Question: This is probably easy but I can't manage to get the index of a table in the form as you can see in
.
I have selected the table I want the index from the following way :
'''
IEDoc.querySelectorAll("td[width='100'][class='ListMainCent'][rowSpan='1'][colSpan='1']")(2).ParentNode.ParentNode.ParentNode.ParentNode.ParentNode.ParentNode.ParentNode
'''
So as you can see, I selected it from one of its items.
So my question is, how can i gain the index position of this table in the form ?
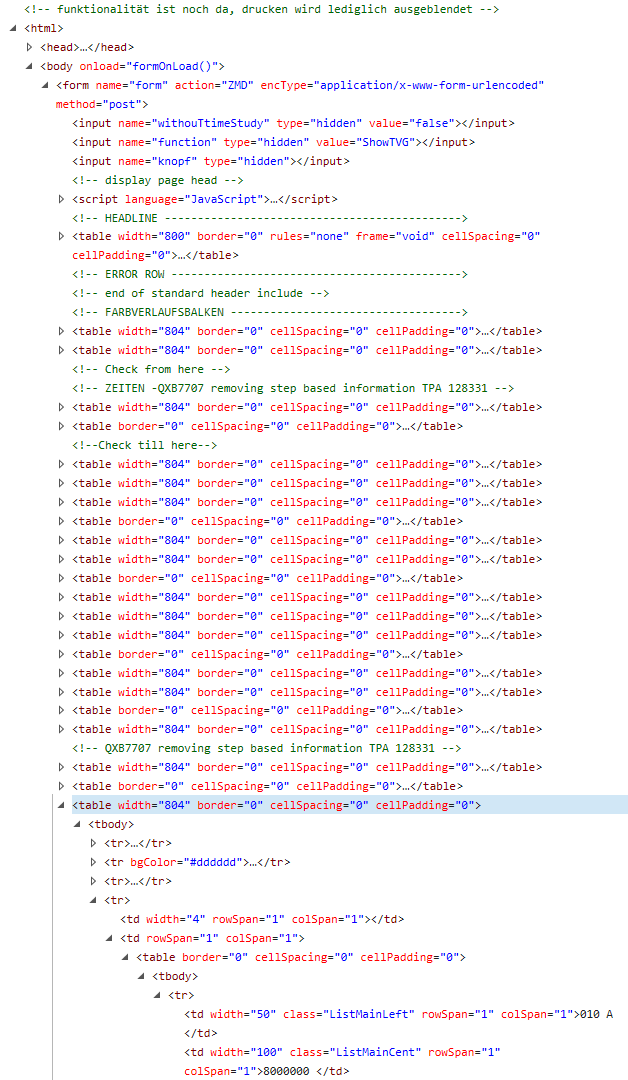
Answer: 1. Use your selector to add a name or id to the table.
2. Iterate the top level tables in the form until the table with name/id is found. You now have your index. Be sure to check the overhead of such a process.